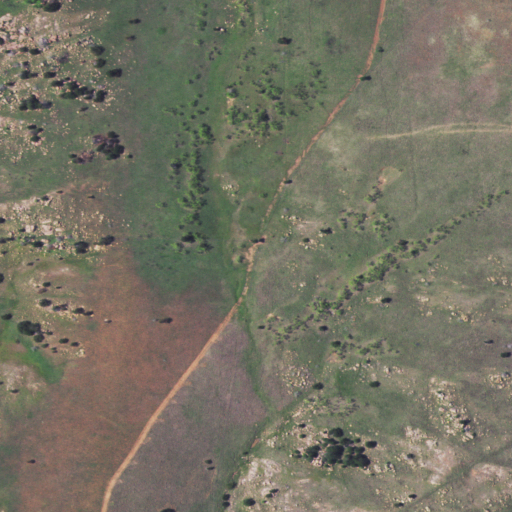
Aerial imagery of mountains in Oklahoma named Broken Hills containing only grassland